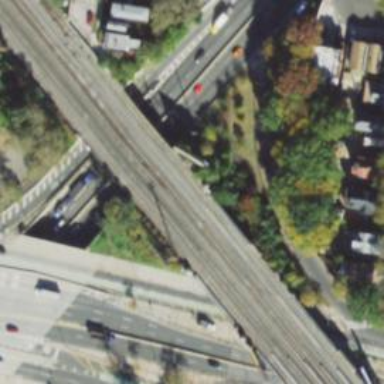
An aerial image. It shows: Bridge over electrified railway track.